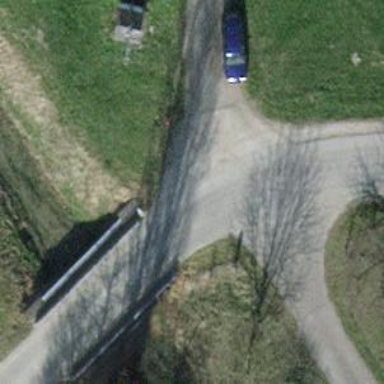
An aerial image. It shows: Unclassified road with asphalt surface is on bridge.